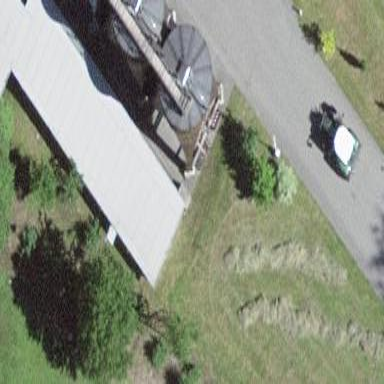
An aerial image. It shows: Barn.